Platform: macOS
Application: Arc Browser
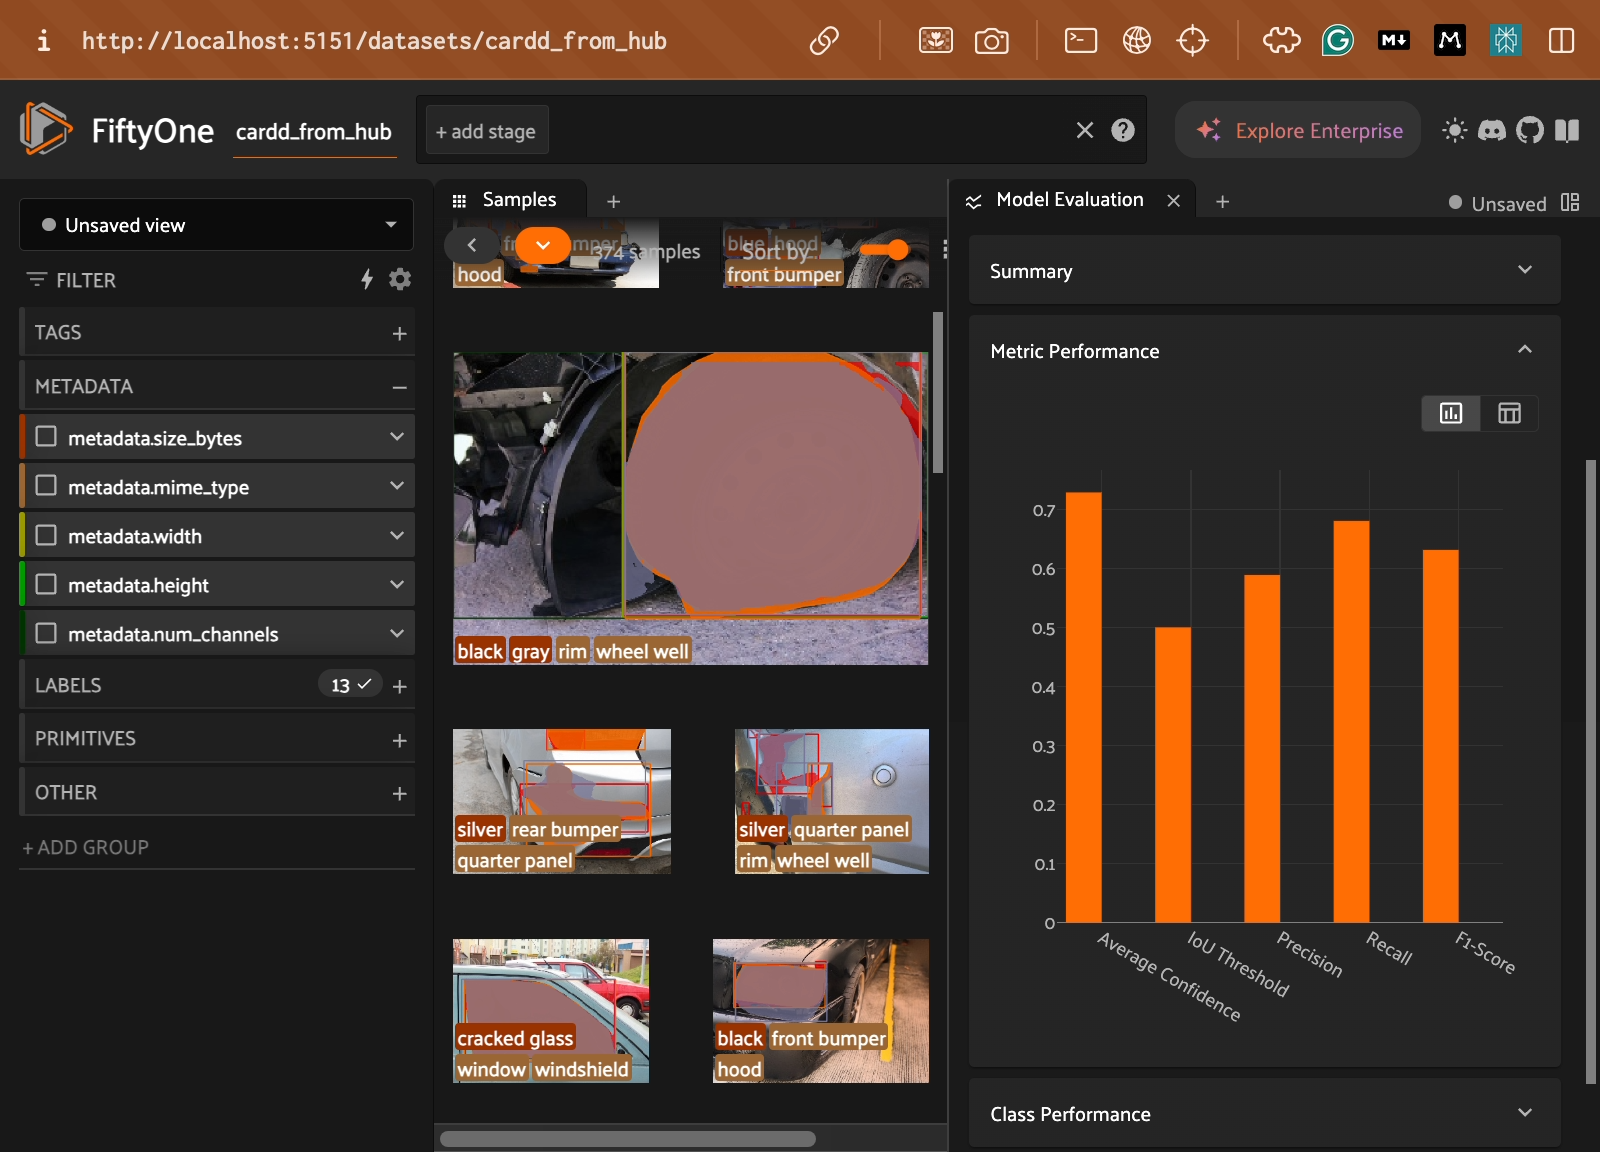
task_description: Switch to table view for metric performance
action_type: click
element_info: Icon
steps_since_start: 1
task_description: Hide the sidebar
action_type: click
element_info: Icon
steps_since_start: 1

task_description: Expand summary card in the model evaluation panel
action_type: click
element_info: Menu Item
steps_since_start: 1

task_description: Expand the per class performance card in the model evaluation panel
action_type: click
element_info: Menu Item
steps_since_start: 1

task_description: Minimize the Metric performance card in the model evaluation panel
action_type: click
element_info: Menu Item
steps_since_start: 1

task_description: Locate the model evaluation panel
action_type: hover
element_info: Menu Item
steps_since_start: 1